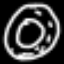
Label: donut